Question: I'm facing a compilation error which is not showing much details. It's not pointing to any particular line of code.

I'm using VS 2012. The error appears only when MvcBuildViews option is on.
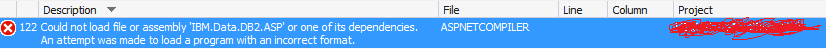
Answer: <URL>
> - - -